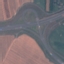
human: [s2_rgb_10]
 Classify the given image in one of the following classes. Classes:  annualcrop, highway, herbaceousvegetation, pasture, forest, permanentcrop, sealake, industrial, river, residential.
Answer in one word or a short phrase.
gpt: Highway